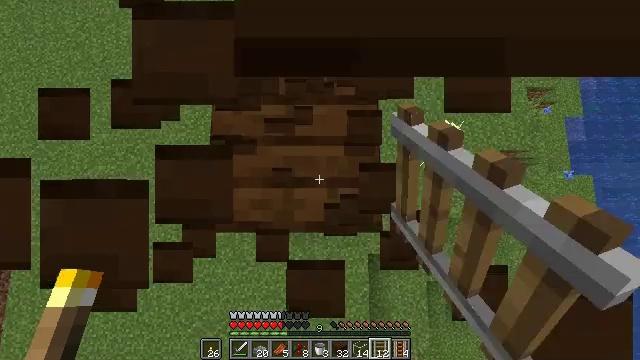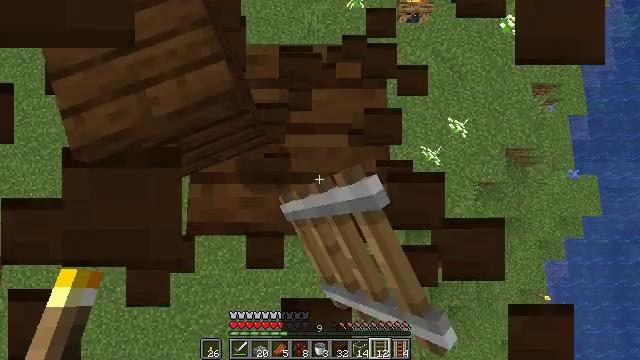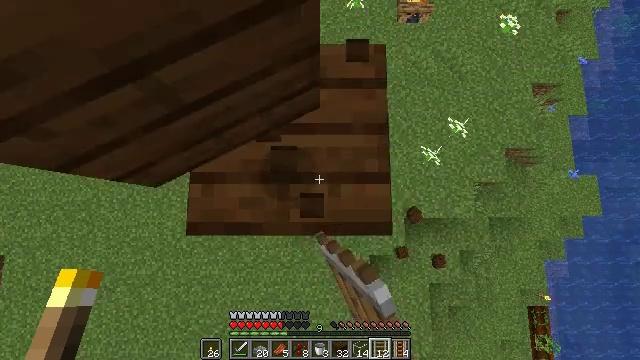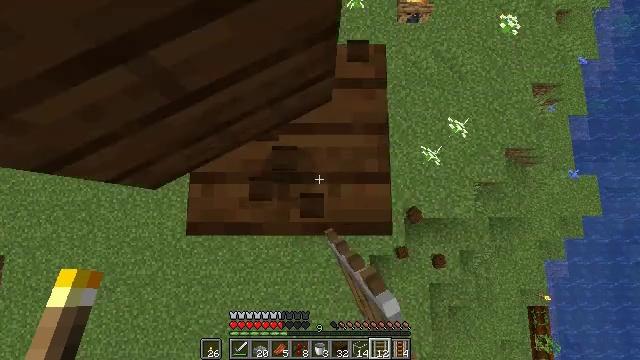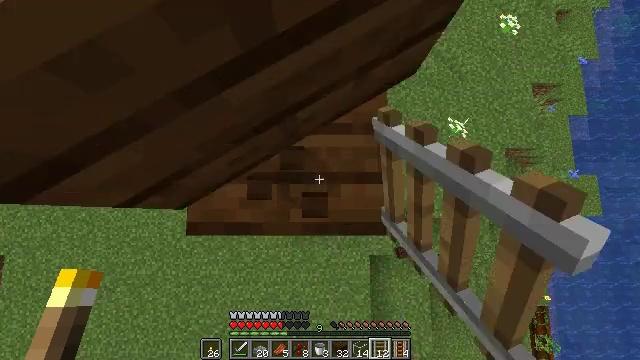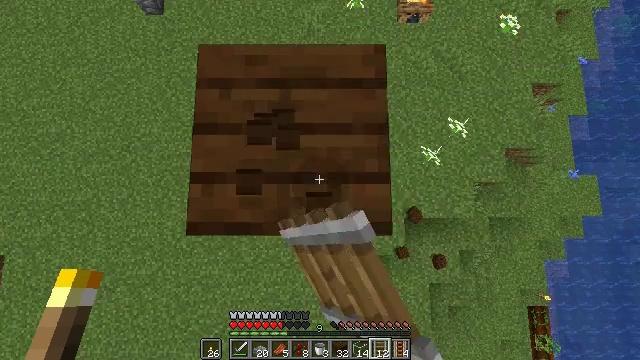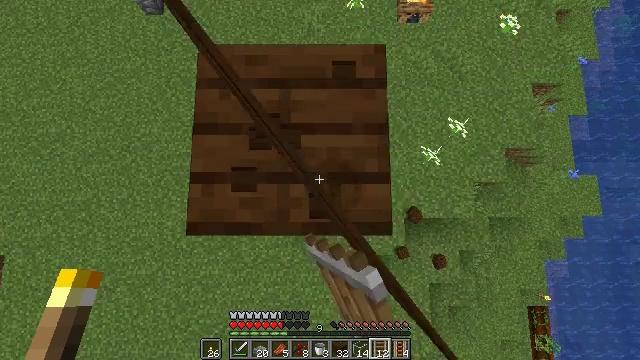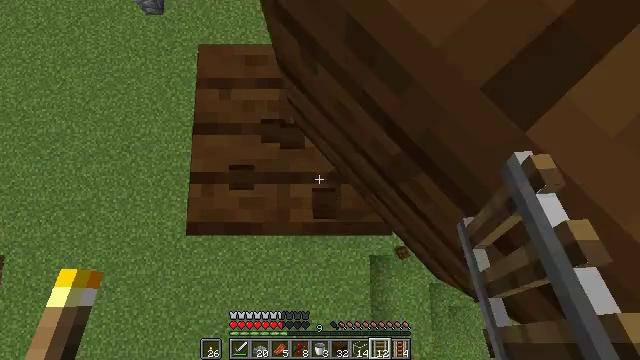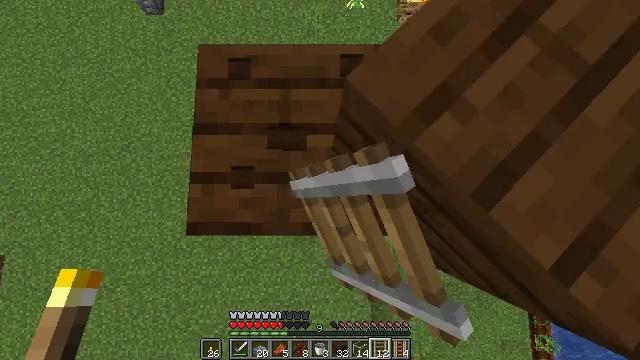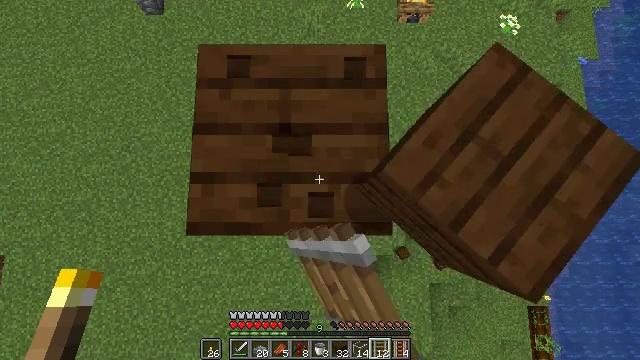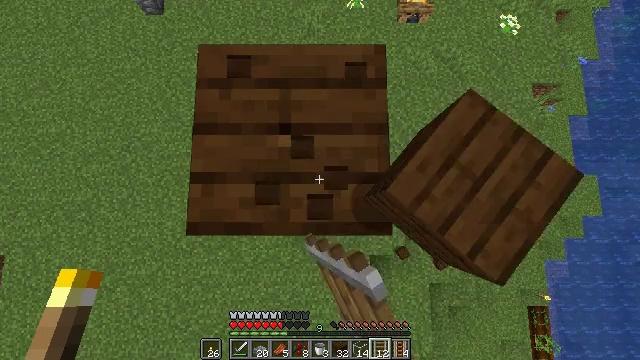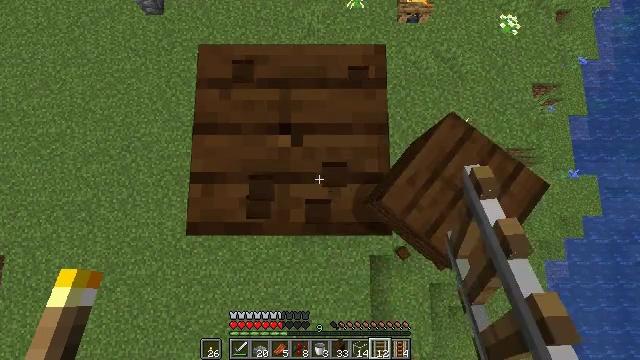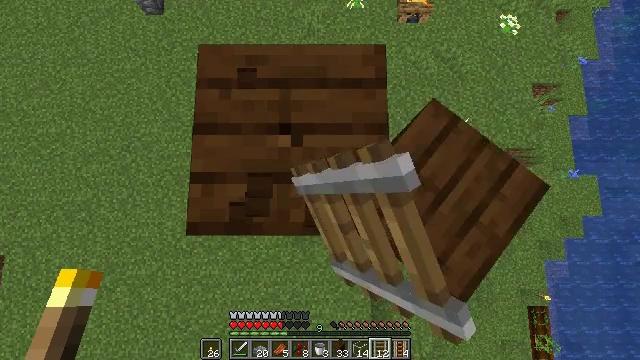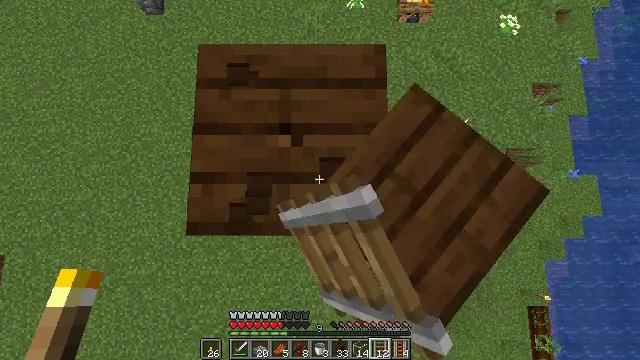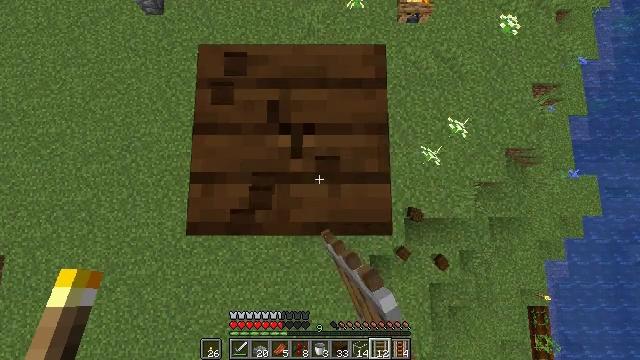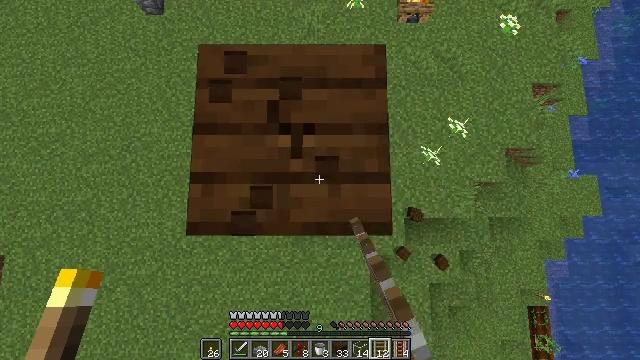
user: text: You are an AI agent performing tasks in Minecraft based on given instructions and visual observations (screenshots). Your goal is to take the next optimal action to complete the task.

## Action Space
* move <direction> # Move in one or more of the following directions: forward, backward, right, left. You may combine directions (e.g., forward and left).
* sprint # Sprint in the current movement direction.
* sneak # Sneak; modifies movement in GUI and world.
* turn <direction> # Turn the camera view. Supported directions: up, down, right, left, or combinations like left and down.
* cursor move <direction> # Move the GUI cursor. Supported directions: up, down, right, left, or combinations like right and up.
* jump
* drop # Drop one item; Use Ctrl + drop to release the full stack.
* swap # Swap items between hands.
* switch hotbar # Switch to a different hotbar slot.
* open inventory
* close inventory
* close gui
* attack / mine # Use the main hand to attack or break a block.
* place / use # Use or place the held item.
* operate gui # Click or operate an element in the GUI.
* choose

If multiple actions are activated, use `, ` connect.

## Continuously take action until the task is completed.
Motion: motion action
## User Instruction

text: Attack the dark oak planks to recycle them.
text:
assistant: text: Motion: sneak, attack / mine
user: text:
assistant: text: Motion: sneak, attack / mine
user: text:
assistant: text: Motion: sneak, attack / mine
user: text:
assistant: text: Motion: sneak, attack / mine
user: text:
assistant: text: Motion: sneak, attack / mine
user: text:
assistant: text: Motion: sneak, attack / mine
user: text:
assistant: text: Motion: sneak, attack / mine
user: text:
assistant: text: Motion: sneak, attack / mine
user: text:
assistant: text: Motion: sneak, attack / mine
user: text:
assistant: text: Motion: sneak, attack / mine
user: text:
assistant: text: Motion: sneak, attack / mine
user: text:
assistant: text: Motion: sneak, attack / mine
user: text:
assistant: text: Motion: sneak, attack / mine
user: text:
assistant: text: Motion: sneak, attack / mine
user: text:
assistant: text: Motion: sneak, attack / mine
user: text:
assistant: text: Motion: sneak, attack / mine
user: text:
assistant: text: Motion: sneak, attack / mine
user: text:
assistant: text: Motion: sneak, attack / mine
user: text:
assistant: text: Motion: sneak, attack / mine
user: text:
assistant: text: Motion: sneak, attack / mine
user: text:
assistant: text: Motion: sneak, attack / mine
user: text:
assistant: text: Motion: sneak, attack / mine
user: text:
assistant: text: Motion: sneak, attack / mine
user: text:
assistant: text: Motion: sneak, attack / mine
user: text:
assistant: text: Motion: sneak, attack / mine
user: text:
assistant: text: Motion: sneak, attack / mine
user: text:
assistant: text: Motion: sneak, attack / mine
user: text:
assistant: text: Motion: sneak, attack / mine
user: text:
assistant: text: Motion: sneak, attack / mine
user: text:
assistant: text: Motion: sneak, attack / mine